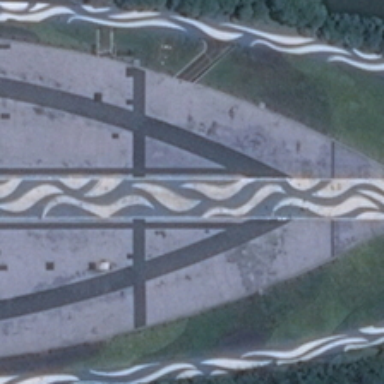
Four green flower beds are in the center of the square .